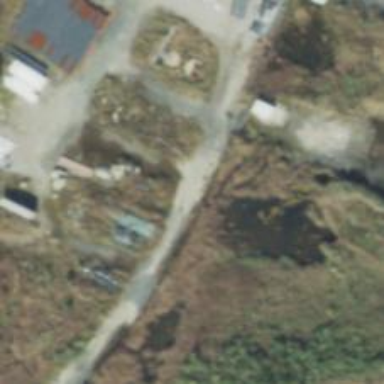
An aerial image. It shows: Abandoned railway.